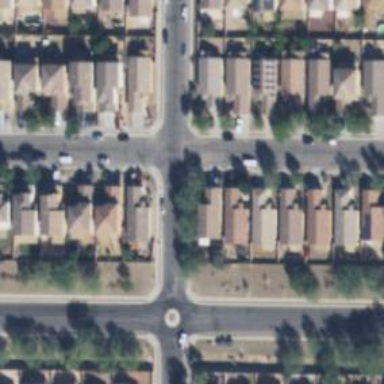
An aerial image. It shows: Residential road.